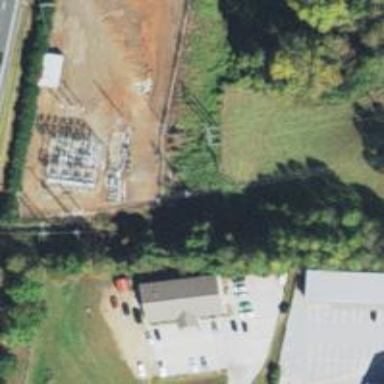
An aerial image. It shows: There is distribution substation enclosed by fence.